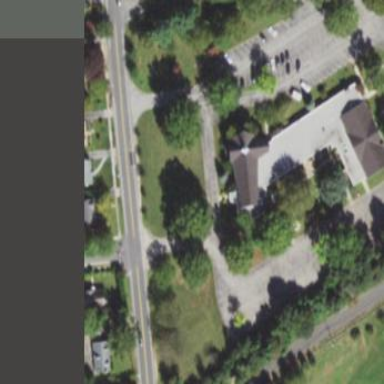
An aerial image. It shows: Beautiful church building.